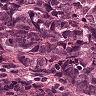
Metastatic tissue present: yes